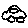
Label: car